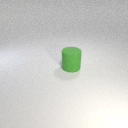
large green rubber cylinder